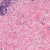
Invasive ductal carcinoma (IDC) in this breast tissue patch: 0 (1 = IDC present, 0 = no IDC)